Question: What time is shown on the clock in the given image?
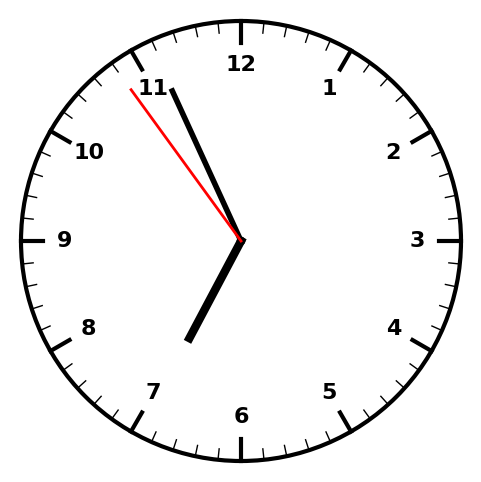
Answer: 06:55:54